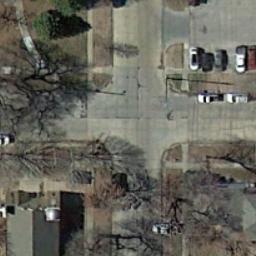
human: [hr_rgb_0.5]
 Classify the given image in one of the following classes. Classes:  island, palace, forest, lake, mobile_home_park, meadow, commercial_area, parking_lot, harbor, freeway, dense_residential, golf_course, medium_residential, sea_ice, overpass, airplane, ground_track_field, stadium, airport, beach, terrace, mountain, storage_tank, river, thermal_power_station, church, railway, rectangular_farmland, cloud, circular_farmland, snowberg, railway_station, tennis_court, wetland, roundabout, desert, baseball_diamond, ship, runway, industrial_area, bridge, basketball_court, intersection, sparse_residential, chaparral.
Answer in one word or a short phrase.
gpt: intersection